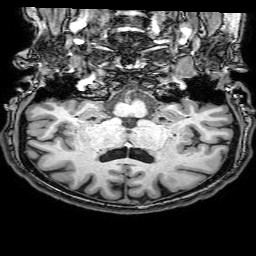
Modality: T1w
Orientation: sagittal
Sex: female
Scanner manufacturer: philips
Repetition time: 0.00809 s
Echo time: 0.0037 s